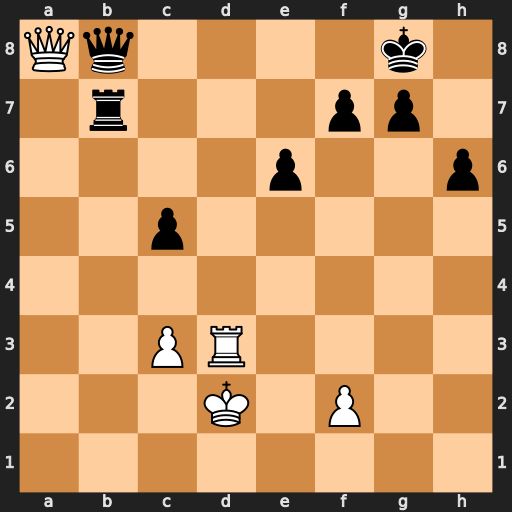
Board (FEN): Qq4k1/1r3pp1/4p2p/2p5/8/2PR4/3K1P2/8
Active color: w
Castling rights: -
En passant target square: -
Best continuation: Rd8+ Qxd8+ Qxd8+